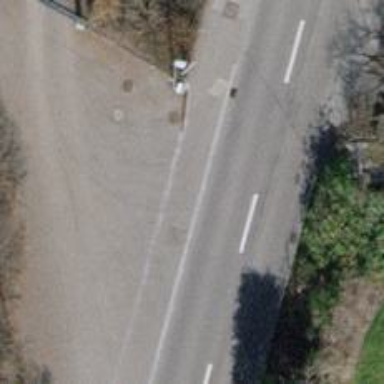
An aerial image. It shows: Unmarked road crossing.